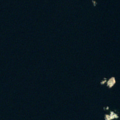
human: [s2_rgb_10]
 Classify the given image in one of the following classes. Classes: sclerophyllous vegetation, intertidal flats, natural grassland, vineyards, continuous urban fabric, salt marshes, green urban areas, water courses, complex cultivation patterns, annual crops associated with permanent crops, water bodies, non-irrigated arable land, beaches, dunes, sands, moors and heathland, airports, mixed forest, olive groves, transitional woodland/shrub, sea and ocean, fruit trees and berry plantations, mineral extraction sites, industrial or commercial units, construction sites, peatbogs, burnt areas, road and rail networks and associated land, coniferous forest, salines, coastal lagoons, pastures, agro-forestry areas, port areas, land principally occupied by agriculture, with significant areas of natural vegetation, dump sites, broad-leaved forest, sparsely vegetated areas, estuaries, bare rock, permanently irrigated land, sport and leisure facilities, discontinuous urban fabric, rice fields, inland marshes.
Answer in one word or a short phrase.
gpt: sea and ocean